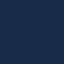
Land use / land cover: SeaLake